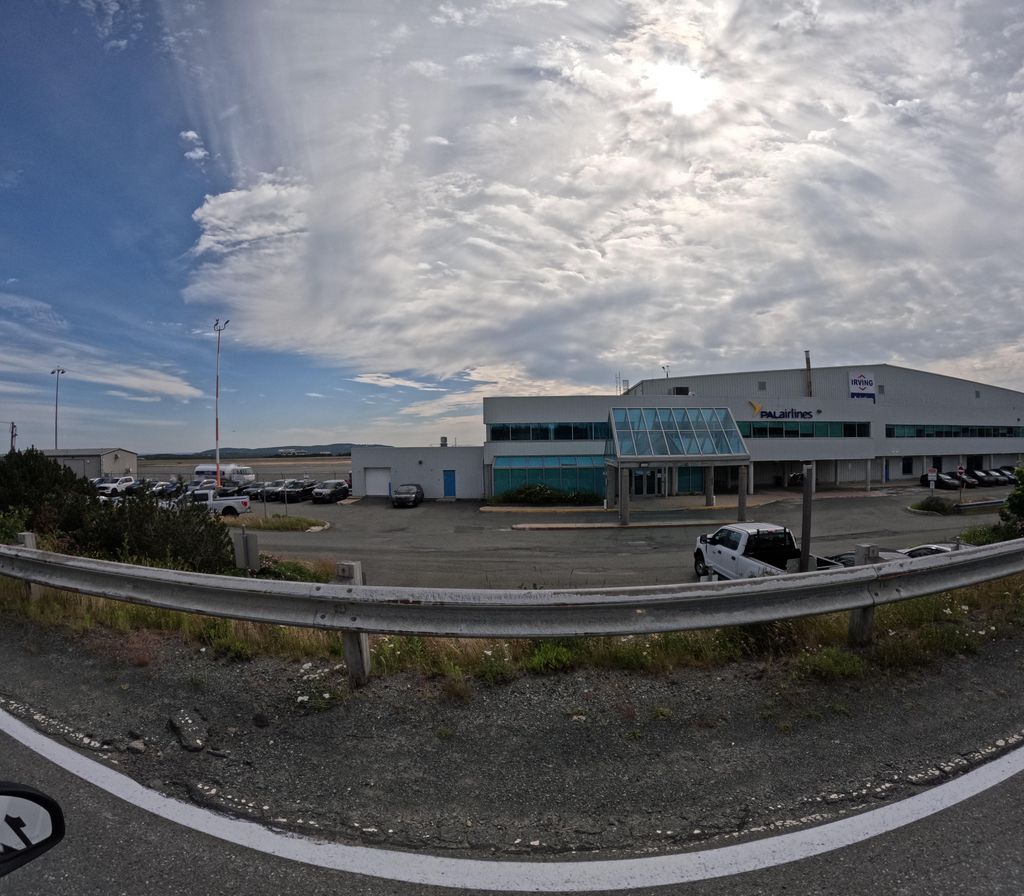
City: st_johns